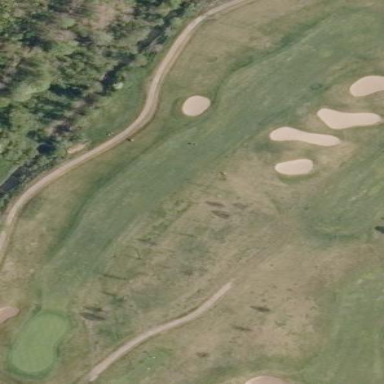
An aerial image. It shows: Golf fairway surrounded by grass.